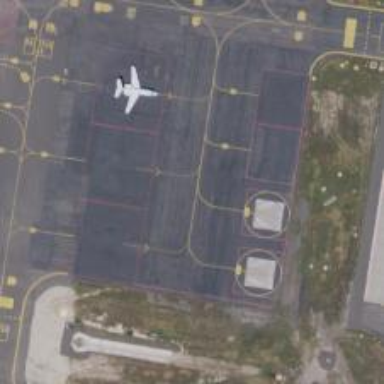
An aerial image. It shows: View of taxiway at the airport.